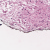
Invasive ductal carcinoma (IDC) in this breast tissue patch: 0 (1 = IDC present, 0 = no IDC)